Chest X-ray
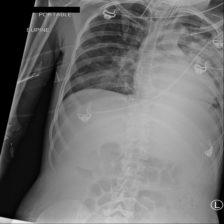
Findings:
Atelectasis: negative
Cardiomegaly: negative
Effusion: negative
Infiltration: negative
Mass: negative
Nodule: negative
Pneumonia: negative
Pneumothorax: negative
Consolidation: negative
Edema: negative
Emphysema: negative
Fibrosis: negative
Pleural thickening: negative
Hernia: negative